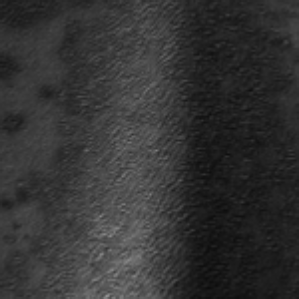
Label: frost